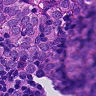
Metastatic tissue present: yes